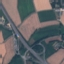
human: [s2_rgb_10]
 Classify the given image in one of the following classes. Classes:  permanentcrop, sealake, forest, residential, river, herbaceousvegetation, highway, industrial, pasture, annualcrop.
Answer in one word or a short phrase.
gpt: Highway